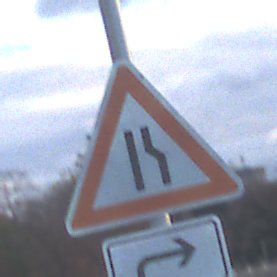
Verkehrszeichen: EinseitigVerengteFahrbahnRechts
Zusatzzeichen unten: RichtungsangabeDurchPfeile5
Umgebung: Outdoor, Suburban
Tageszeit: SunriseSunset
Wetter: PartlyCloudy
Licht: Natural
Jahreszeit: NotSpecified
Kontrast: LowContrast